Aerial crown-view tile of a tropical tree (Barro Colorado Island, Panama), acquired 20250414:
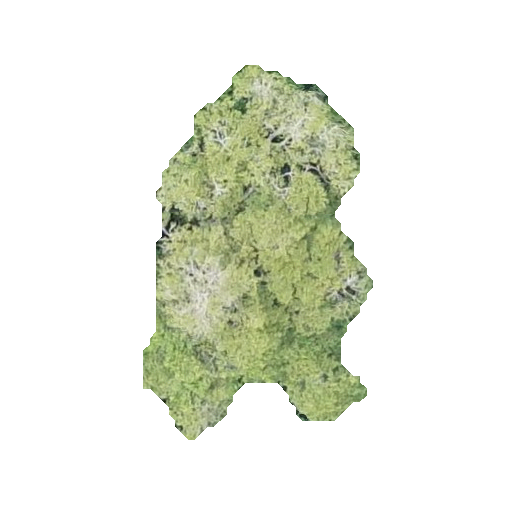
Species: Alseis blackiana
GBIF accepted scientific name: Alseis blackiana
Crown area: 89.009 m²